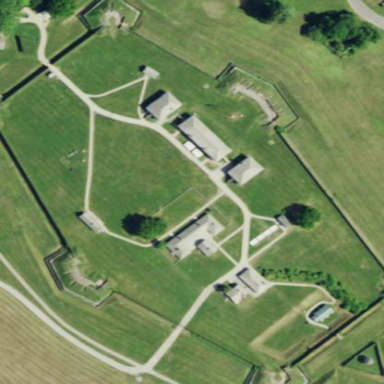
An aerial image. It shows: Historic fort surrounded by city wall.